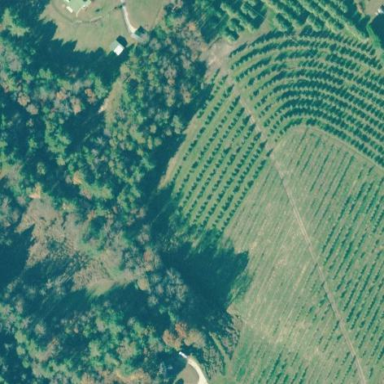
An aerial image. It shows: Orchard.